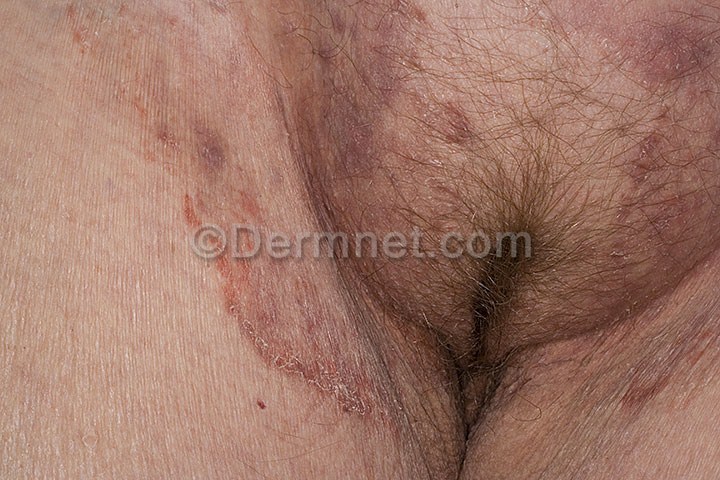
Disease: Tinea Ringworm Candidiasis and other Fungal Infections